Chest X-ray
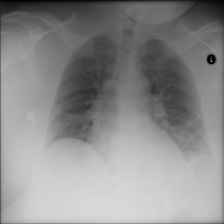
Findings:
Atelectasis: negative
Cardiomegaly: negative
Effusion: negative
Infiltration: negative
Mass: negative
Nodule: negative
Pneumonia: negative
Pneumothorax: negative
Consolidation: negative
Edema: negative
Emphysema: negative
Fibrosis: negative
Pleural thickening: negative
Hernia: negative